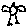
Label: bird